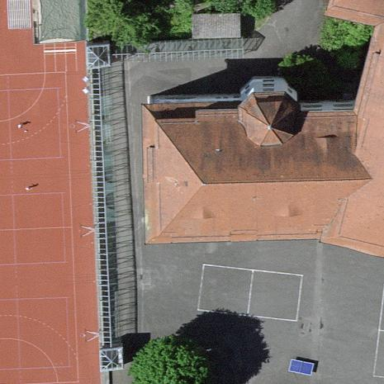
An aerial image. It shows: View of roof of building.